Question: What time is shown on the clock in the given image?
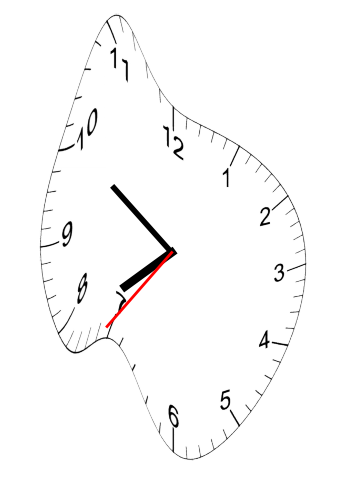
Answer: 07:50:36